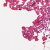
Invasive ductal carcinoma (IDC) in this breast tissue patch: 0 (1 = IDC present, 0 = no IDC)